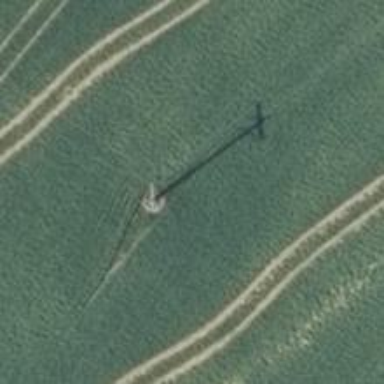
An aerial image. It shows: Power pole.